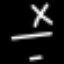
Label: line